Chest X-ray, AP view. Patient: 35 years old, sex F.
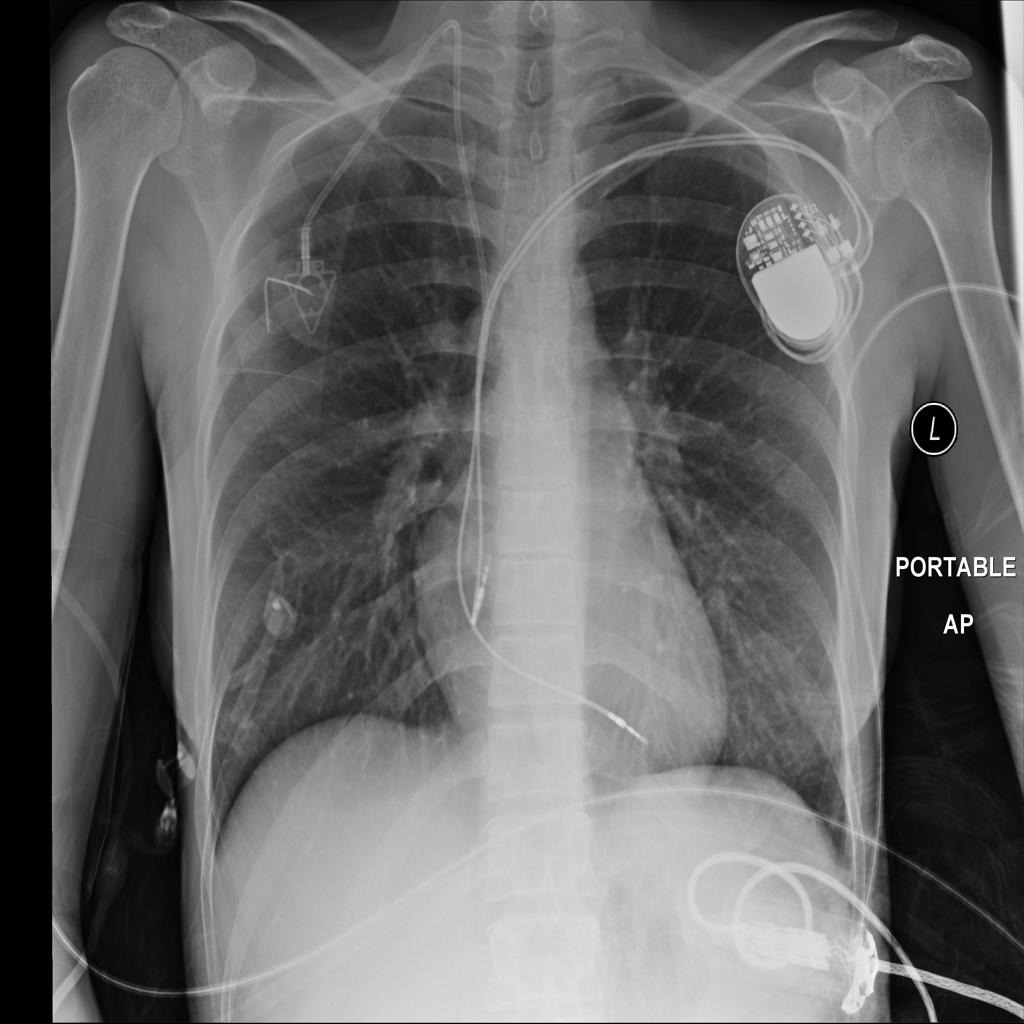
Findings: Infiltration